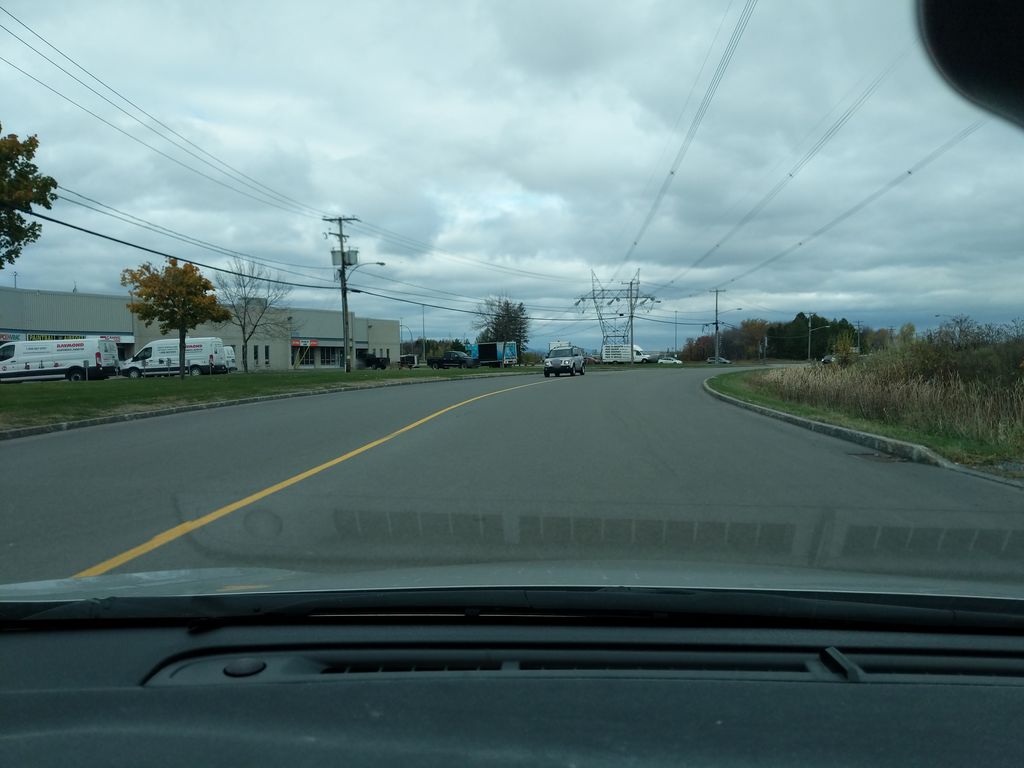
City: quebec_city